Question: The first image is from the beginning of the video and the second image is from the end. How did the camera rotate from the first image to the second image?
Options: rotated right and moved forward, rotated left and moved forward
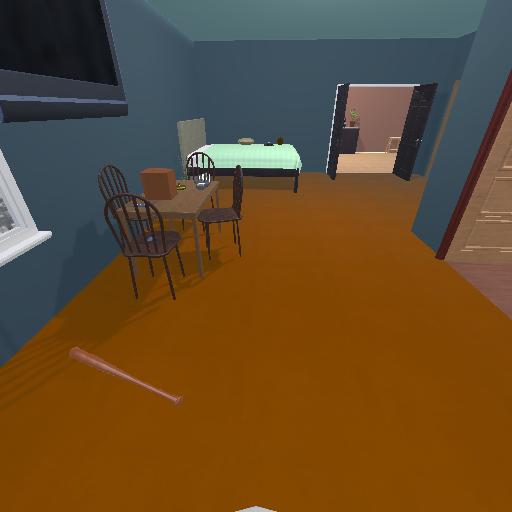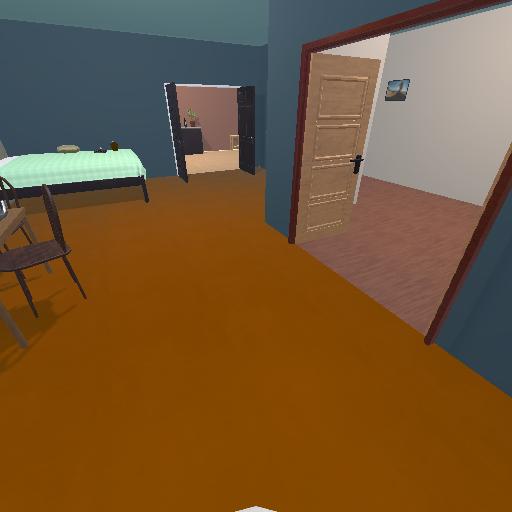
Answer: rotated right and moved forward